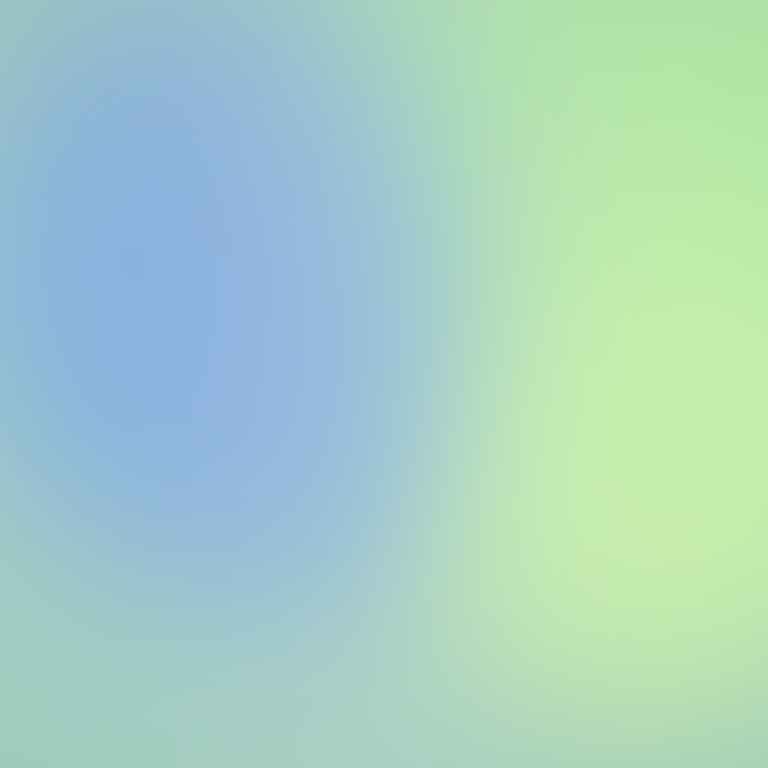
Abstract light effect, smooth gradient from soft blue to gentle green, calm atmosphere, diffuse light, no room, no furniture, no objects.